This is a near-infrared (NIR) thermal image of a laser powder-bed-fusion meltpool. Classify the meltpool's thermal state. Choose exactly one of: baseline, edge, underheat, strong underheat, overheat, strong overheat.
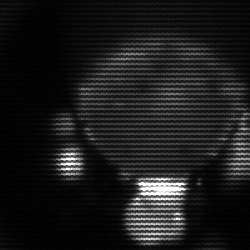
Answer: edge